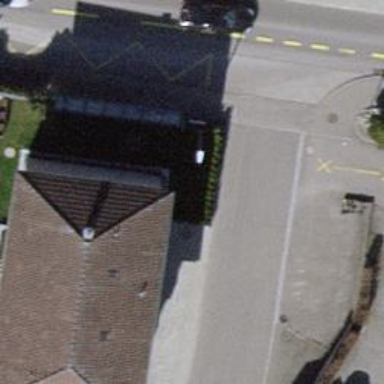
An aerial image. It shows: Post office.